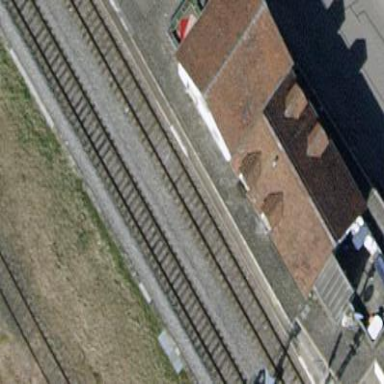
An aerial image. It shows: Train station building with gabled roof.